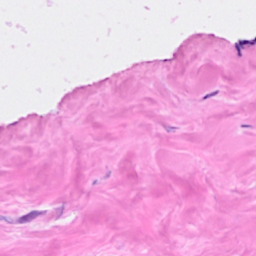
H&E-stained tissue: Breast